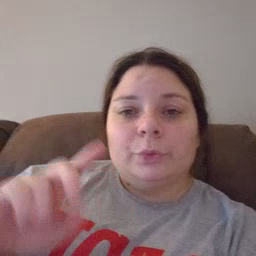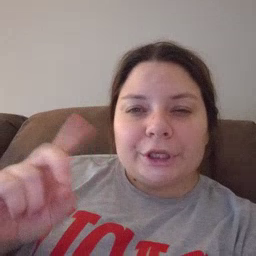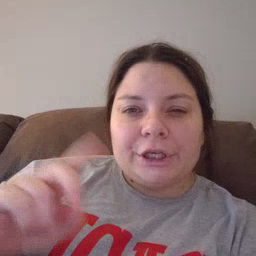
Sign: where